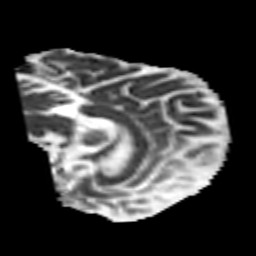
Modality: MD
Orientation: sagittal
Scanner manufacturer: siemens
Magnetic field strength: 3 T
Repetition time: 6.8 s
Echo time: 0.093 s